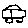
Label: car